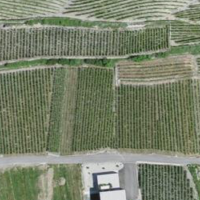
EUNIS habitat code: 40
Species observed at this site:
Cotinus coggygria